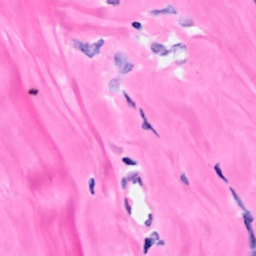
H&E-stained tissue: Breast